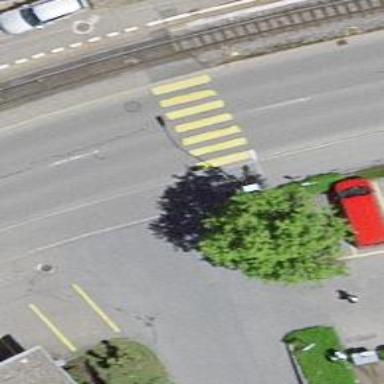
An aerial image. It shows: Post box.